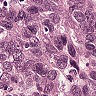
Metastatic tissue present: yes